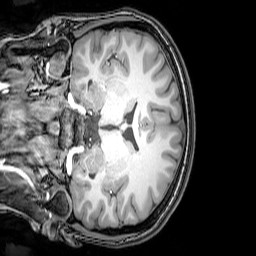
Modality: T1w
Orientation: coronal
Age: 22
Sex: female
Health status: healthy
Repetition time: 0.081 s
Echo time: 0.037 s